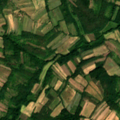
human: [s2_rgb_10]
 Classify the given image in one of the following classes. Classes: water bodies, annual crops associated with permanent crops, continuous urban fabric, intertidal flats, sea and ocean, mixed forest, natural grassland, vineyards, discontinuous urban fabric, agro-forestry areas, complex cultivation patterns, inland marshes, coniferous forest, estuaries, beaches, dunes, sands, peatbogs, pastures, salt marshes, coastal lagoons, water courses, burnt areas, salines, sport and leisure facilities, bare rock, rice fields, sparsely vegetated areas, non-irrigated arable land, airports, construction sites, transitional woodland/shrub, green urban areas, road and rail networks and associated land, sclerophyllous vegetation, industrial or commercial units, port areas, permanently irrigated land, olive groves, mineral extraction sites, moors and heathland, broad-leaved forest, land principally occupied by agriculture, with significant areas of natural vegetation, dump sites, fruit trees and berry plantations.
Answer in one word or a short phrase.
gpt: complex cultivation patterns, land principally occupied by agriculture, with significant areas of natural vegetation, transitional woodland/shrub